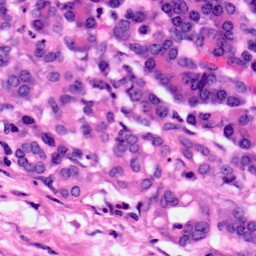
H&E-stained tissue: Pancreatic